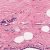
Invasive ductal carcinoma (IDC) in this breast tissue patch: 1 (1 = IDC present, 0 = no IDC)